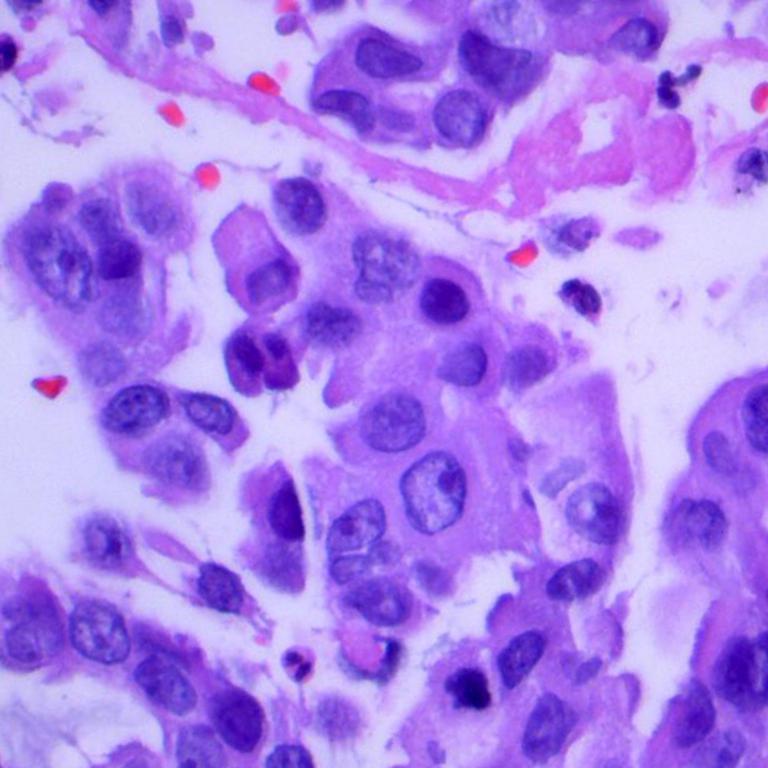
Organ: lung
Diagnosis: adenocarcinomas